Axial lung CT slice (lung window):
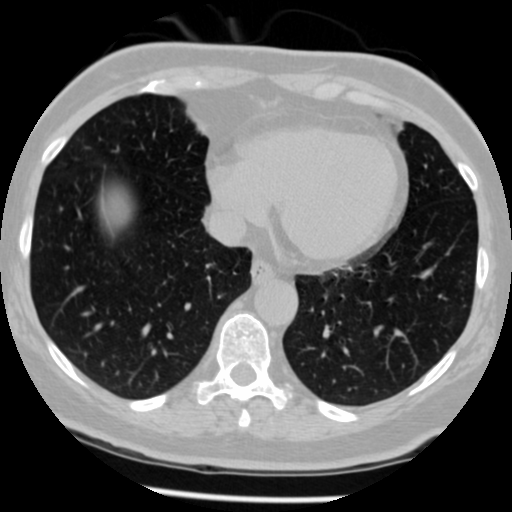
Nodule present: no